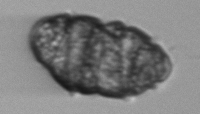
Label: Margalefidinium